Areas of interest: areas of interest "Business office"
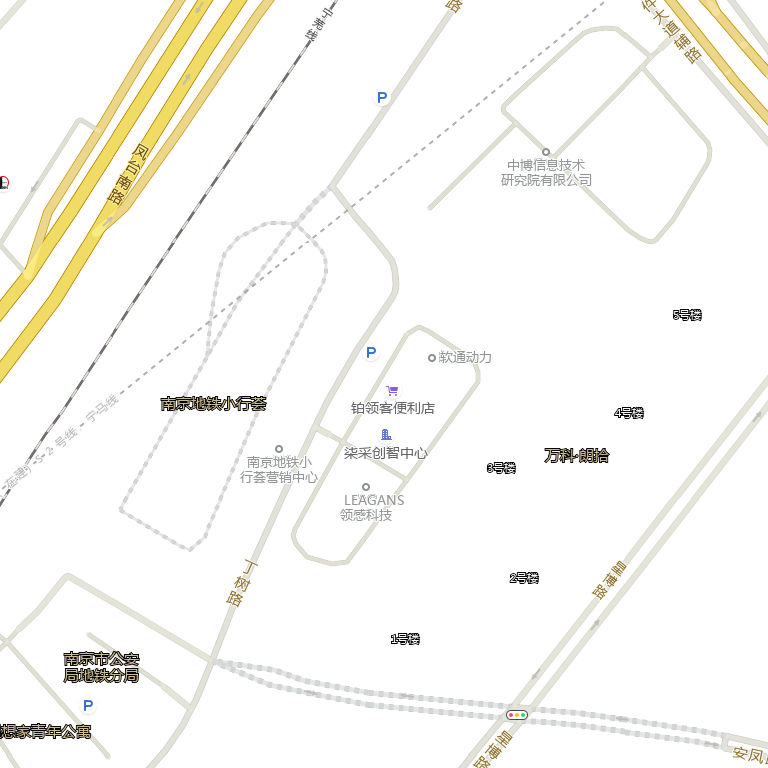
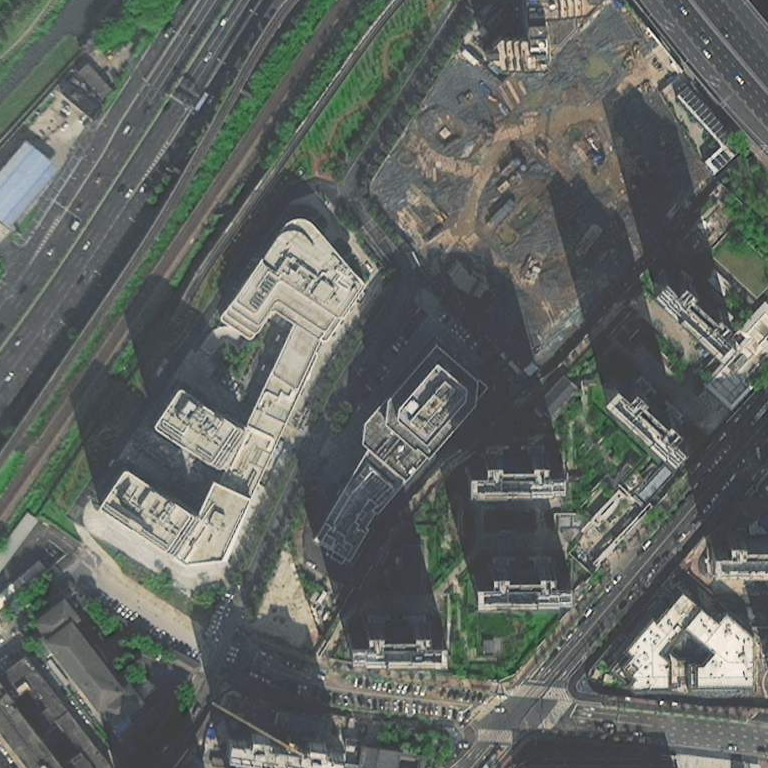